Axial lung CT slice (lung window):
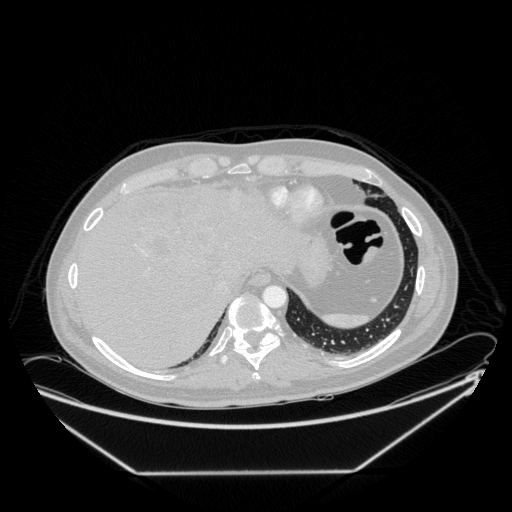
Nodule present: no